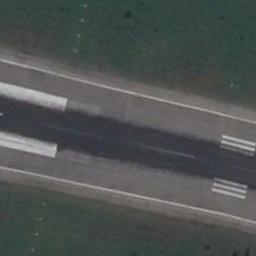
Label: runway